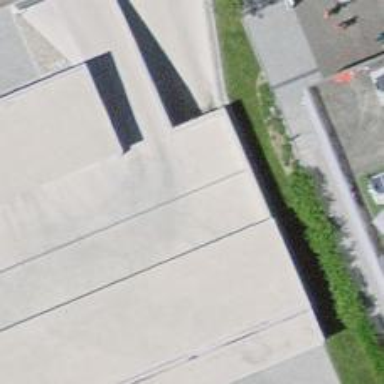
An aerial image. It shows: Parking entrance.